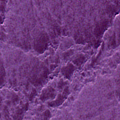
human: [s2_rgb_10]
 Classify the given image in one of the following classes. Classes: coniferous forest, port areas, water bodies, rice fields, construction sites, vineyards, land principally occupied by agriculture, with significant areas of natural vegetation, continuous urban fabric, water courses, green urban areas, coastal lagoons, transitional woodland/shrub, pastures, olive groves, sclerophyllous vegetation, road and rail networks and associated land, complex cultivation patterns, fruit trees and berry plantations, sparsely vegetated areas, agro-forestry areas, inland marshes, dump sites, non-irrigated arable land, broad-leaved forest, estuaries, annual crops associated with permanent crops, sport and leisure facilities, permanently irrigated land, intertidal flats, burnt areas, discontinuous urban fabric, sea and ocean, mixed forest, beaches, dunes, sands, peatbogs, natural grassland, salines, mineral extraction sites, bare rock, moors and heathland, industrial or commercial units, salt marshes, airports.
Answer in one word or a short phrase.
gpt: sea and ocean